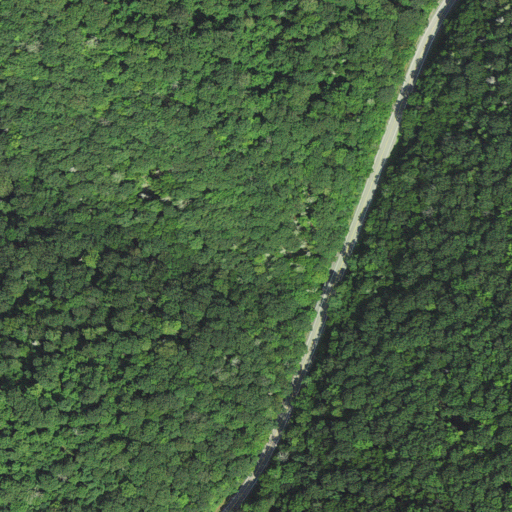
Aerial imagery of valley in West Virginia named Middle Ridge Hollow containing deciduous forest and open development